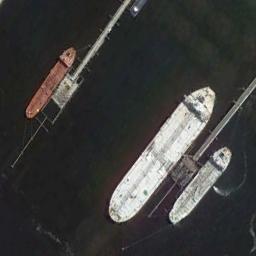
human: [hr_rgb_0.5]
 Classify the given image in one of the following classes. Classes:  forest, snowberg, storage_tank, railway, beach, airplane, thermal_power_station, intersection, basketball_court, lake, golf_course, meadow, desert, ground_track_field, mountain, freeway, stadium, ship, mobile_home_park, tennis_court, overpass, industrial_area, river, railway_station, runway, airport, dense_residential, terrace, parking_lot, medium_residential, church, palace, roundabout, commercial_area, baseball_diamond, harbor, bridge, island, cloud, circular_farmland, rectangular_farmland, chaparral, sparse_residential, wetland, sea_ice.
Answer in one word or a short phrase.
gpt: ship